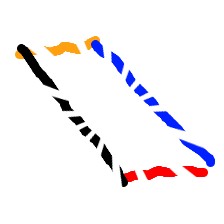
Shape: parallelogram